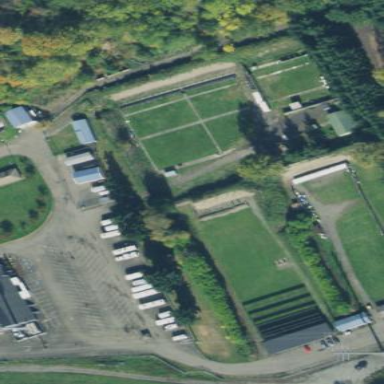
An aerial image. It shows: Recreation ground used for shooting sports.